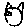
Label: cat